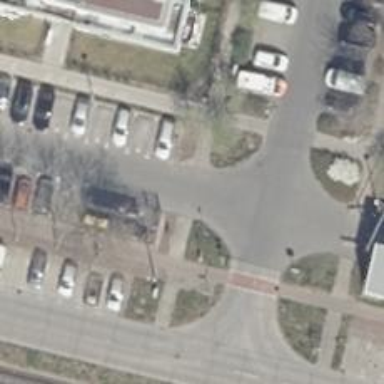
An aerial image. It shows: Uncontrolled crossing on the road.